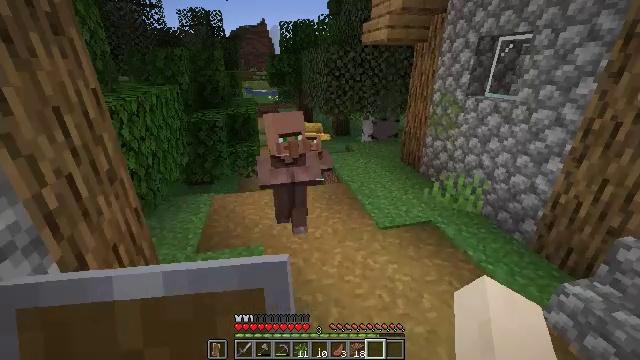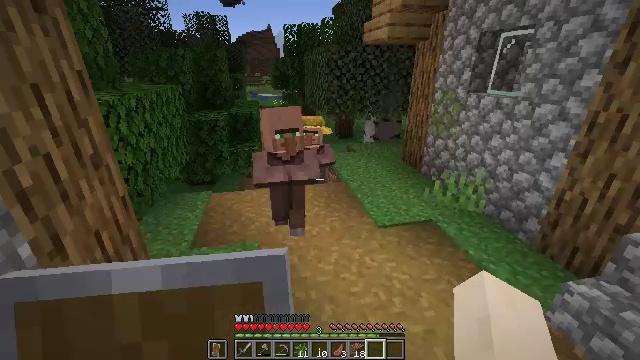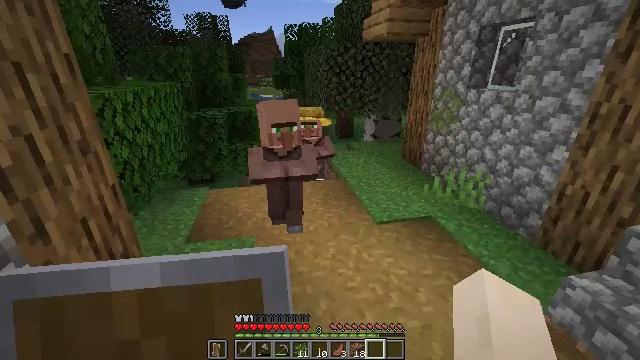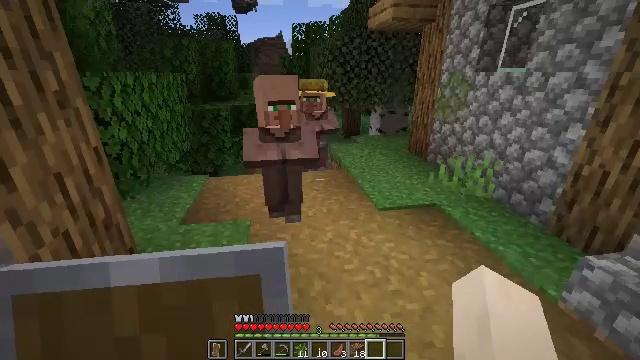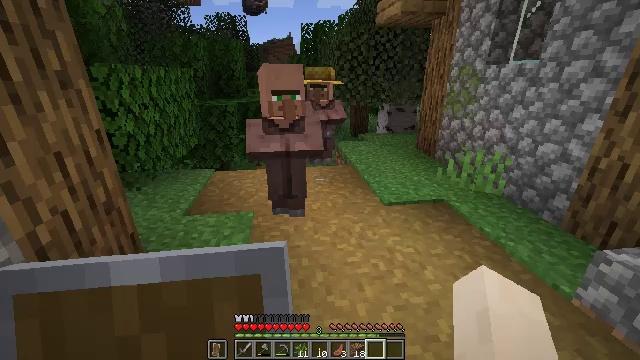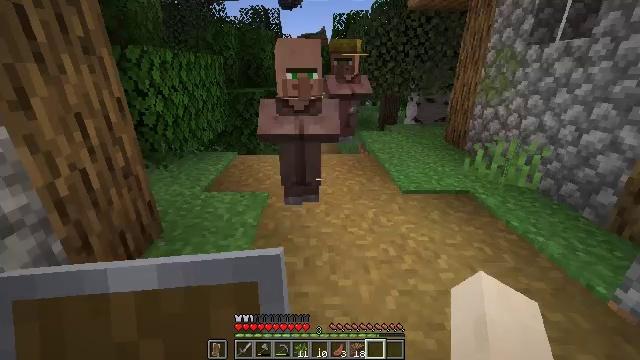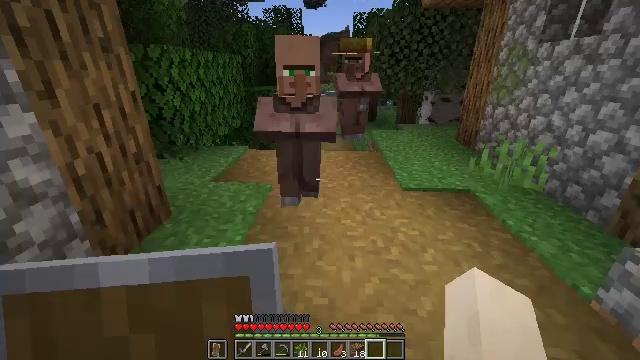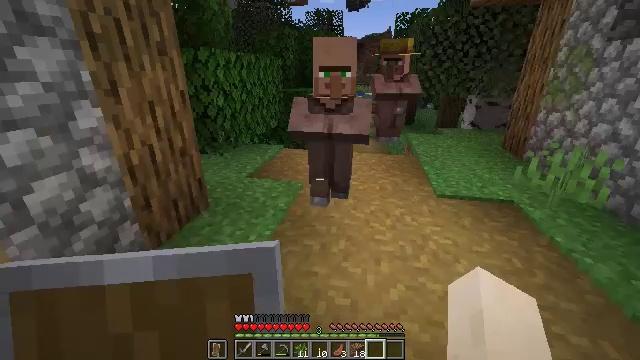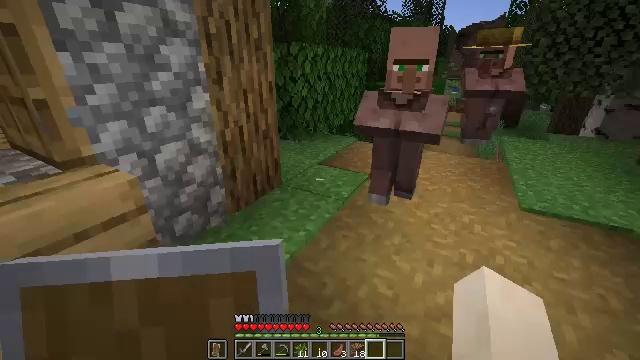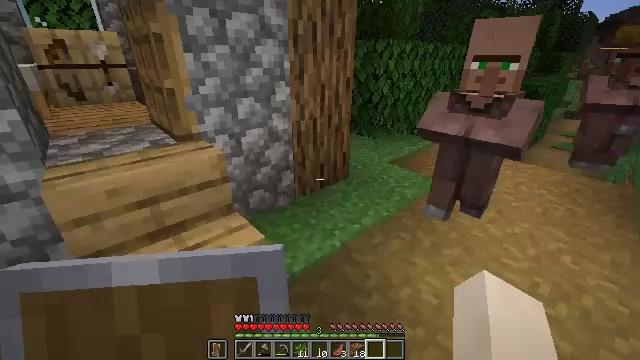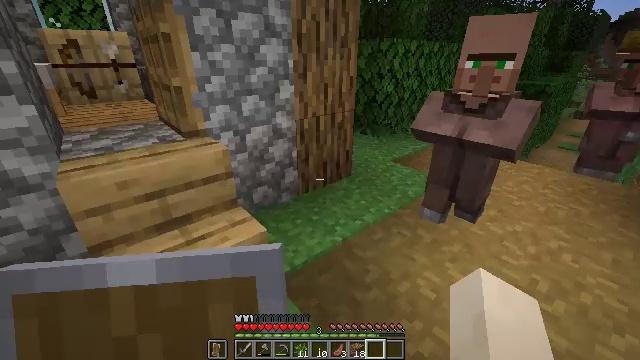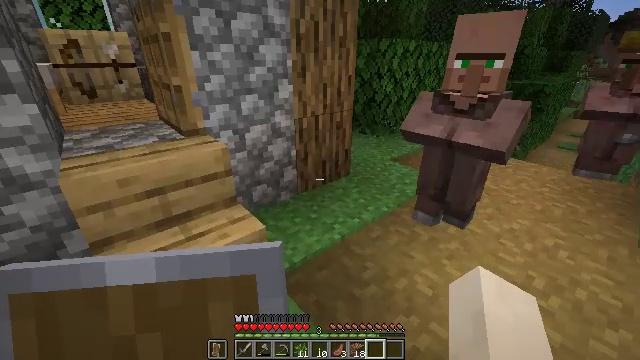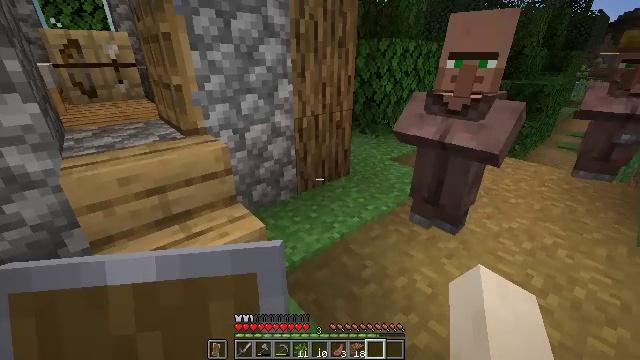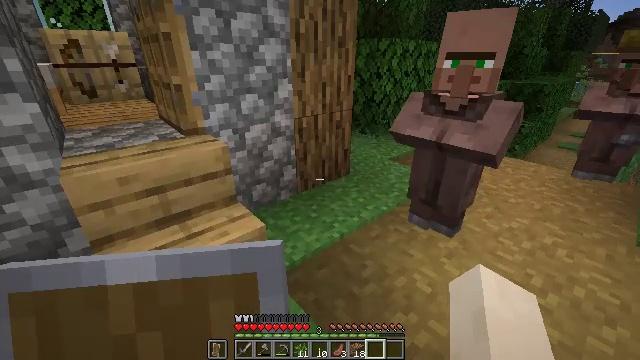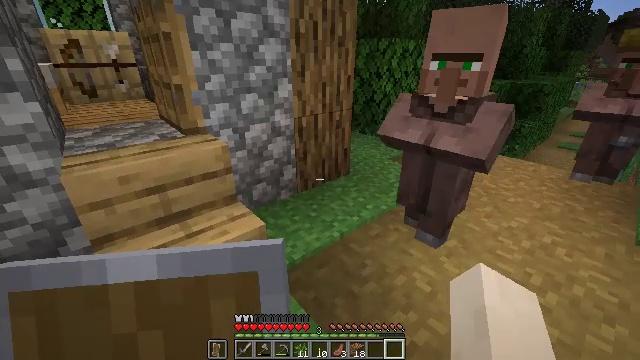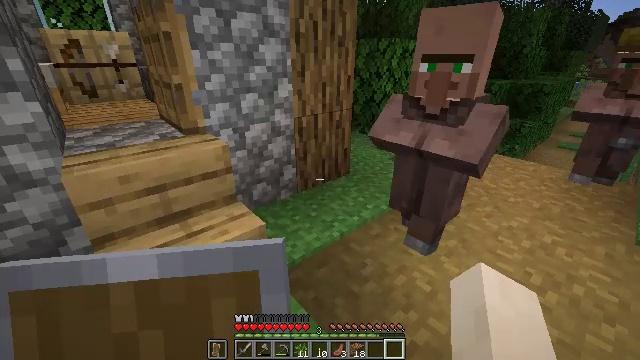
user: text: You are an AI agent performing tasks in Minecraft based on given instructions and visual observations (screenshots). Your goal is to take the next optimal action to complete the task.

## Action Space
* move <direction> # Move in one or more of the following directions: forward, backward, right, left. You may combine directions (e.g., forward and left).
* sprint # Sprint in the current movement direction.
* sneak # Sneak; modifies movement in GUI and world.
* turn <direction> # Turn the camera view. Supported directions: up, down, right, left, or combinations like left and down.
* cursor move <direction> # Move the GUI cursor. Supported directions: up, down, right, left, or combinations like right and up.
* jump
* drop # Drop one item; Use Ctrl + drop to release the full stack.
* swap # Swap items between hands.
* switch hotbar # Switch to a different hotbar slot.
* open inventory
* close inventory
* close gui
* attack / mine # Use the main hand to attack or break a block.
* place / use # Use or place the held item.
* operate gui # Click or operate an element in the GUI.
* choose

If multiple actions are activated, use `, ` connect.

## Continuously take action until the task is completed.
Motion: motion action
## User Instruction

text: Mine the smithing table.
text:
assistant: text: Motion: turn left
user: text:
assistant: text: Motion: no_op
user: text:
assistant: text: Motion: turn left
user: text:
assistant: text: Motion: move right, turn left
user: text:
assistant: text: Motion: move back and move right, turn left
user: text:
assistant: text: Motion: move back and move right, turn left
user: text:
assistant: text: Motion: move back and move right, turn left
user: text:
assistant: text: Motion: move right, turn left and down
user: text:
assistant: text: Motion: turn left
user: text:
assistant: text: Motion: turn left
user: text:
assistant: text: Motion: no_op
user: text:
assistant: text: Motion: no_op
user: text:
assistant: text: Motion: no_op
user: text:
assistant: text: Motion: no_op
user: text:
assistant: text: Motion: no_op
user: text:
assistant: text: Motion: no_op
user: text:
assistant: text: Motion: no_op
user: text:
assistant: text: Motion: no_op
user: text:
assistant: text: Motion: no_op
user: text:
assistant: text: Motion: no_op
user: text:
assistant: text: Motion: no_op
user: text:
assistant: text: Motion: no_op
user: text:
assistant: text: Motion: no_op
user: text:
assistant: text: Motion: no_op
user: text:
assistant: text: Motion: no_op
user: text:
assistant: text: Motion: no_op
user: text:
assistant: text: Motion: no_op
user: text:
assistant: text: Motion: no_op
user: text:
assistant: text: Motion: no_op
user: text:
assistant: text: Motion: no_op